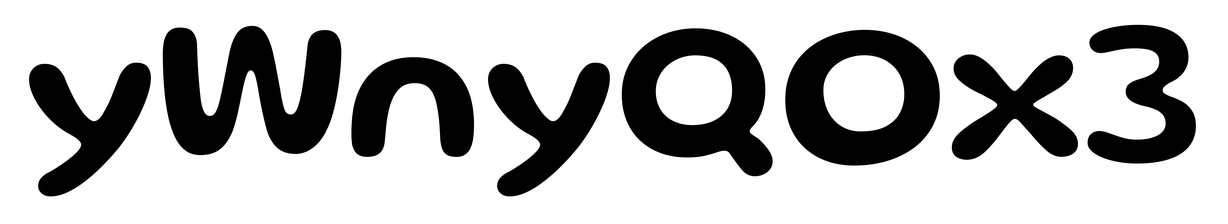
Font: Gluten_Medium